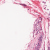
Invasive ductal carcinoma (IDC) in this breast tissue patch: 0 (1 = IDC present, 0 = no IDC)